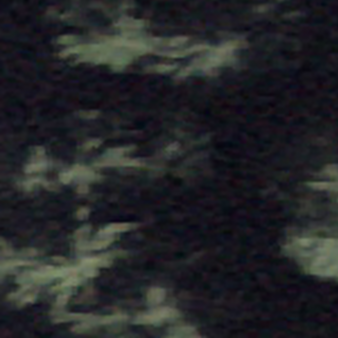
Label: other